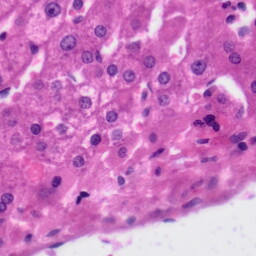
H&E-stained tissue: Liver